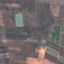
Land use / land cover: PermanentCrop